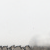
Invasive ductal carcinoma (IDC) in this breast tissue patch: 0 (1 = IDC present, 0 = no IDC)